Interaction volume radius: 10 \u00c5
Interaction volume height: 10 \u00c5
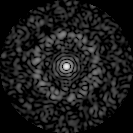
Disorder parameter: 0.8042